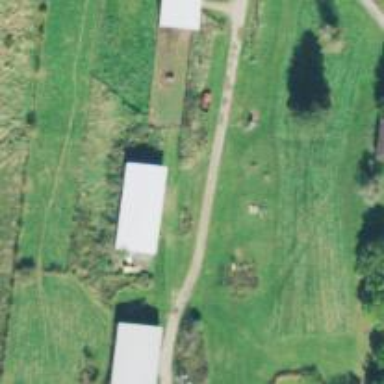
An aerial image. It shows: Farmyard area.